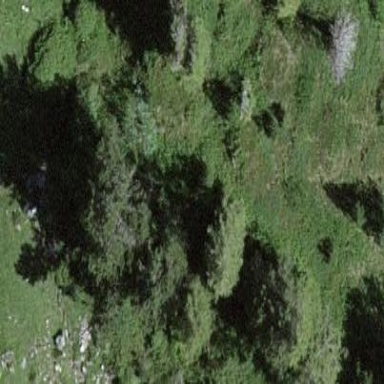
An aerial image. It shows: Area covered in scrub vegetation.